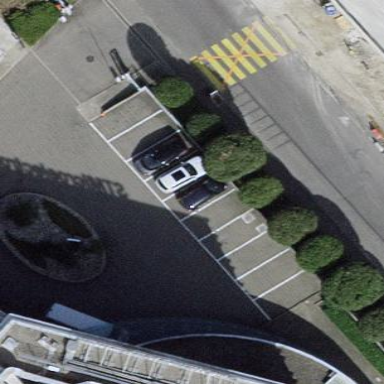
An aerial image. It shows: Parking area with surface.